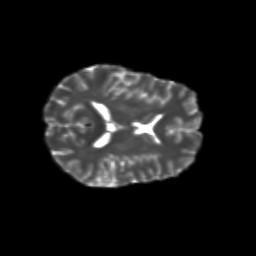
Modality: T2w
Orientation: axial
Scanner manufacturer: siemens
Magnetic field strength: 3 T
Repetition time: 9.2 s
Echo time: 0.084 s